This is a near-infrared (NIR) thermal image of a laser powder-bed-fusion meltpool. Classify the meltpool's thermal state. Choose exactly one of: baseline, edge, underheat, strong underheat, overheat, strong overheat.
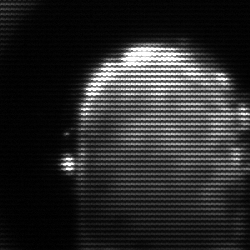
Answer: baseline